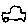
Label: car